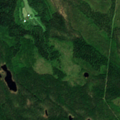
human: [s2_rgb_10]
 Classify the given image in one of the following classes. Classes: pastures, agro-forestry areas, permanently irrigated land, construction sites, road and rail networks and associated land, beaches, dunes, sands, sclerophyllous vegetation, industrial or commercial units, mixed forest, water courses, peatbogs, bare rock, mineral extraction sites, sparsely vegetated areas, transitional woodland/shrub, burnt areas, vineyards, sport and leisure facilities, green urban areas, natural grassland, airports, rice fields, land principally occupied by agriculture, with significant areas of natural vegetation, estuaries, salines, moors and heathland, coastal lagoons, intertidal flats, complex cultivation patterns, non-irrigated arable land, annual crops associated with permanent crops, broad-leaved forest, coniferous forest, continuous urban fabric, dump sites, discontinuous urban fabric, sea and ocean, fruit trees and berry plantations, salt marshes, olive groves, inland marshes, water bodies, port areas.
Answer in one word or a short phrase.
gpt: coniferous forest, mixed forest, transitional woodland/shrub